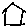
Label: house